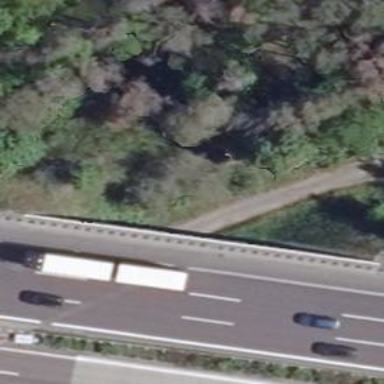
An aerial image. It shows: Abandoned railway tunnel.